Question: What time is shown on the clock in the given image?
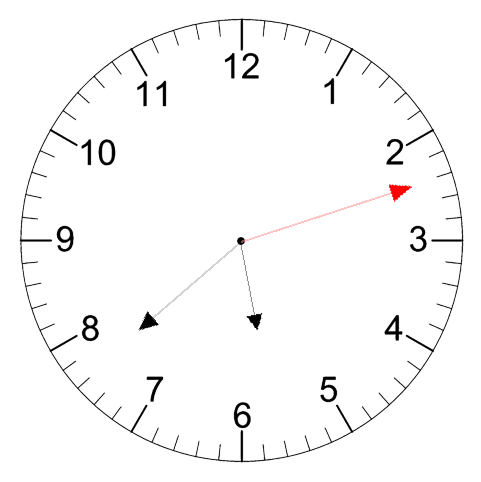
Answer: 05:38:12